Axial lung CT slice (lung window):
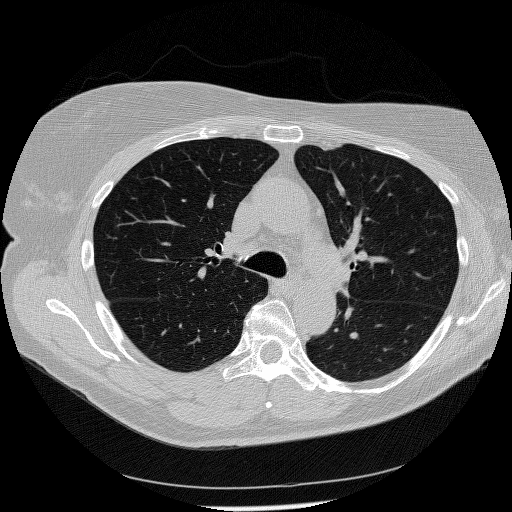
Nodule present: no